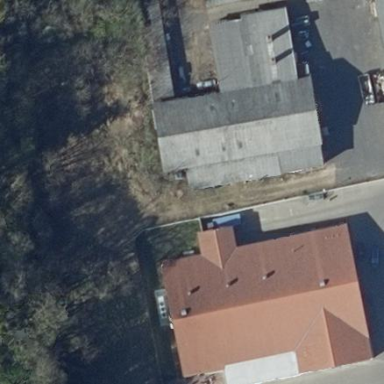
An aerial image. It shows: Retail building.